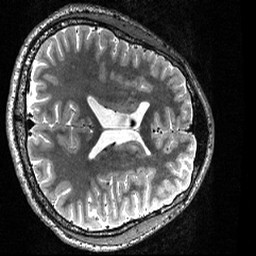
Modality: T2w
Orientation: axial
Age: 20
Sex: male
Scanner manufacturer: siemens
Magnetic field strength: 3 T
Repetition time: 3.2 s
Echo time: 0.56 s